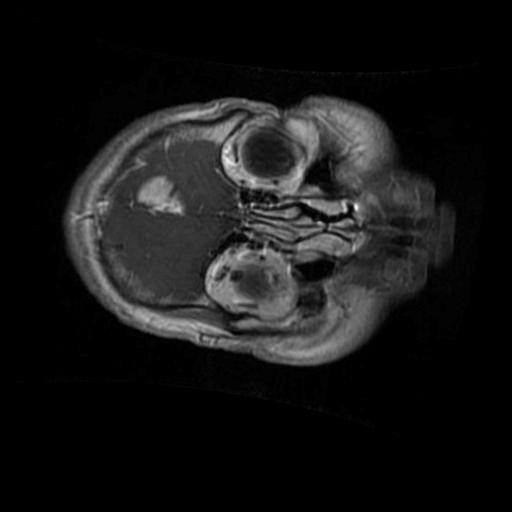
Label: brain_glioma